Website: apple
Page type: customer-info-address
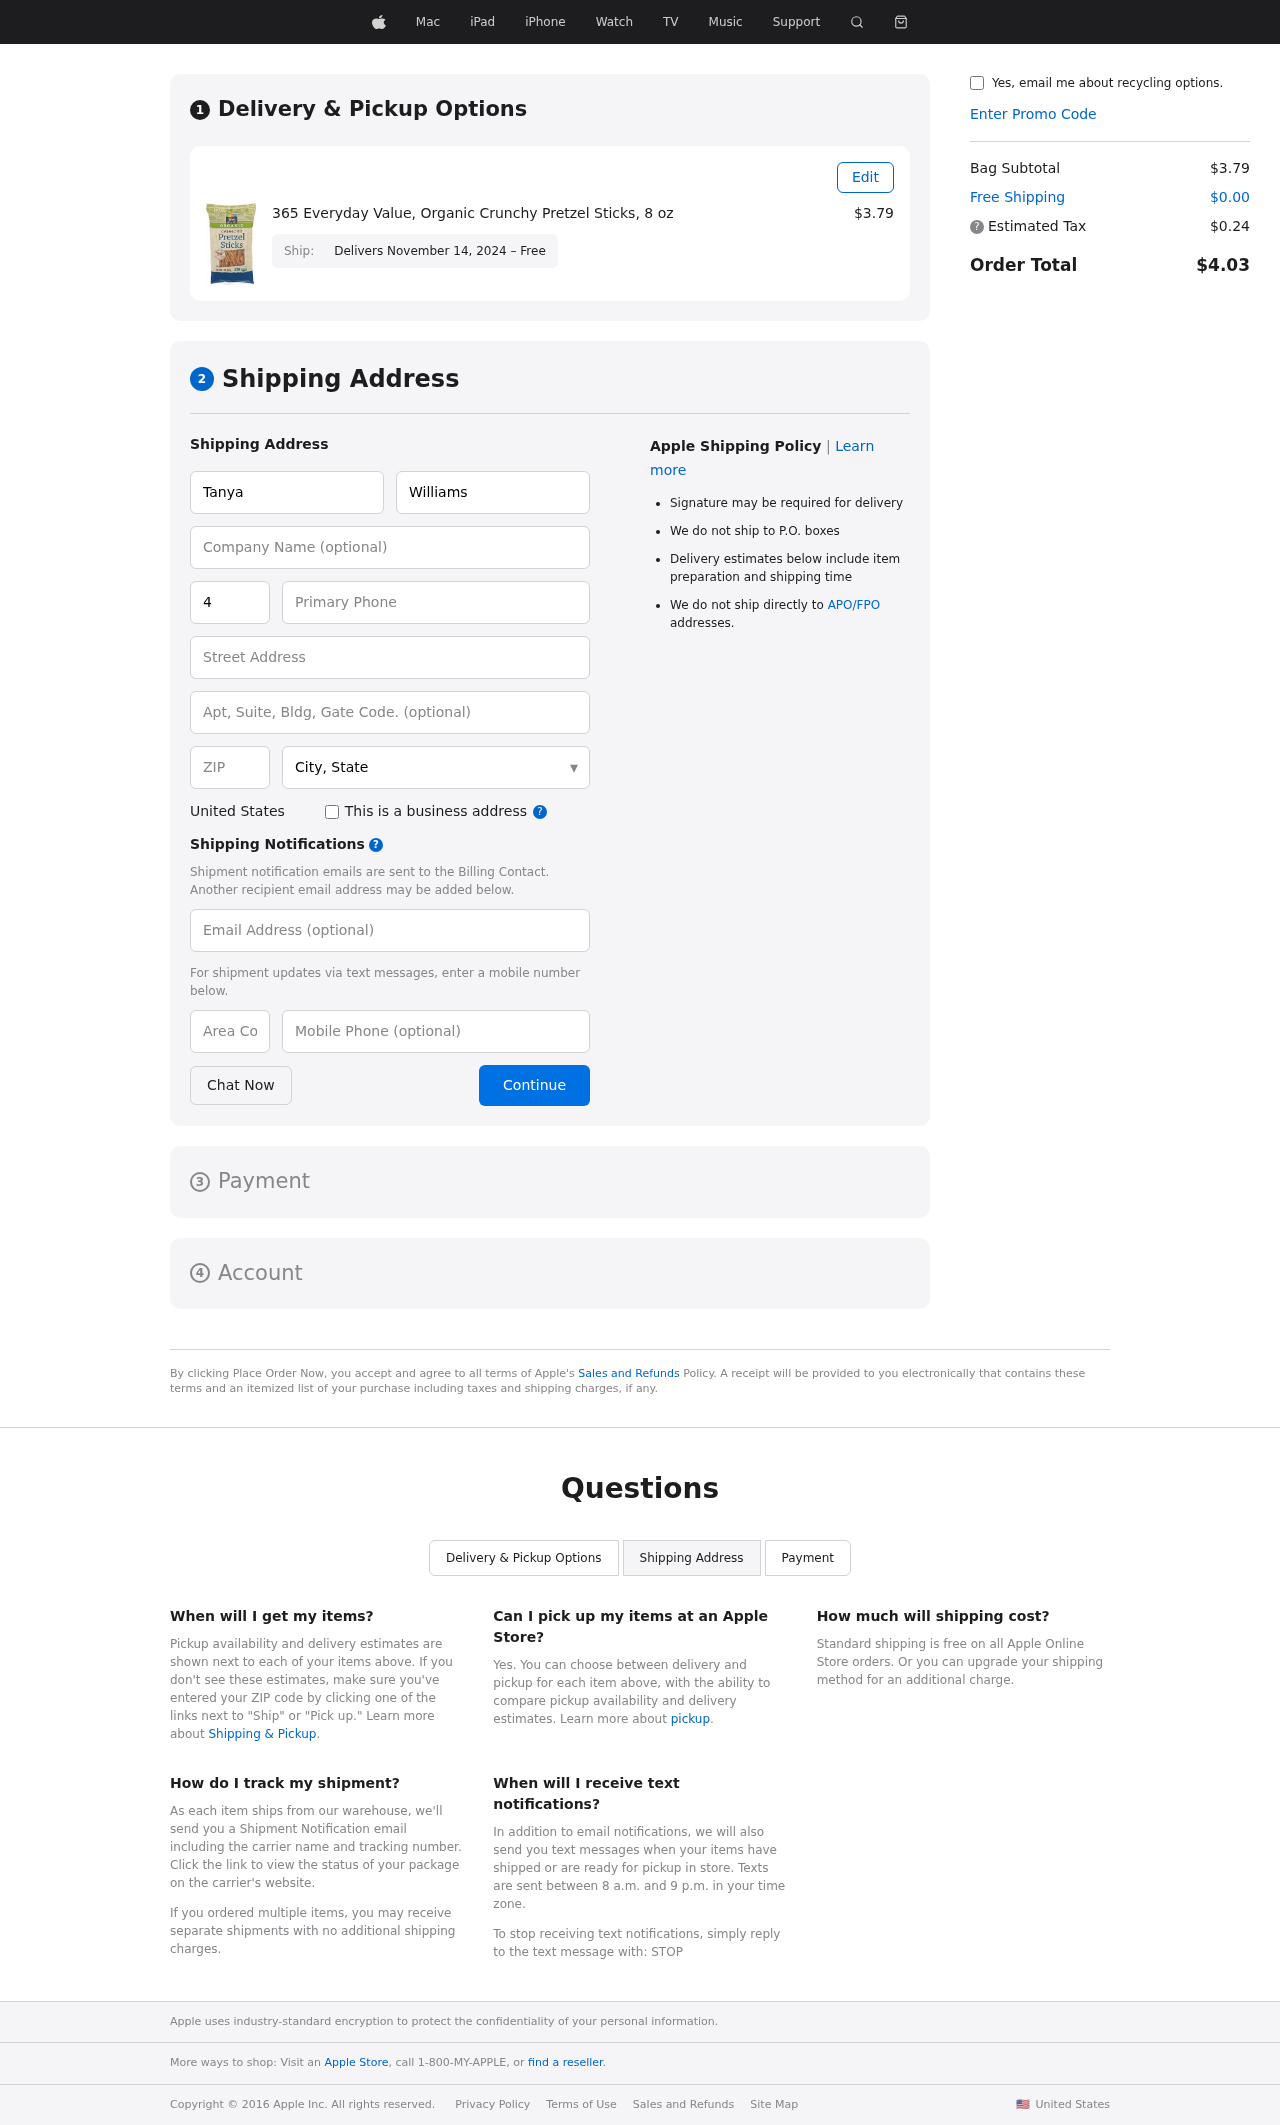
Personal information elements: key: PII_CITY_STATE
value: West Barbarachester, CA
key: PII_COUNTRY
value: United States
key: PII_EMAIL
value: tanyawilliams@yahoo.com
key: PII_FIRSTNAME
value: Tanya
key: PII_LASTNAME
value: Williams
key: PII_PHONE
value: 4284279184
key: PII_PHONE_AREA
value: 428
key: PII_POSTCODE
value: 83645
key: PII_STREET
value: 3237 Jessica Turnpike
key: PII_STREET2
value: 08333 Joshua Junctions
Product elements: key: PRODUCT1_NAME
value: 365 Everyday Value, Organic Crunchy Pretzel Sticks, 8 oz
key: PRODUCT1_PRICE
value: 3.79
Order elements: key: ORDER_DELIVERY_DATE
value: Delivers November 14, 2024 – Free
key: ORDER_SUBTOTAL
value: $3.79
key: ORDER_SHIPPING_COST
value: $0.00
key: ORDER_TAX
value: $0.24
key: ORDER_TOTAL
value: $4.03